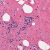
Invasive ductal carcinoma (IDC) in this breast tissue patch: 0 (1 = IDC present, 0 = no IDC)